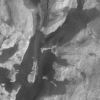
Atmospheric dust classification: not_dusty